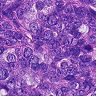
Metastatic tissue present: yes